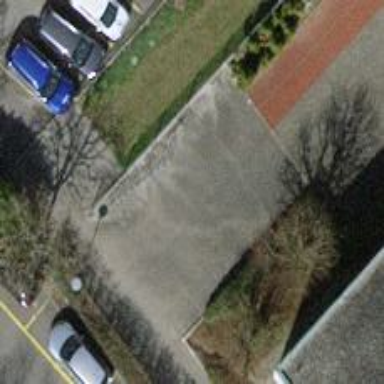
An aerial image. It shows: Bicycle parking area.